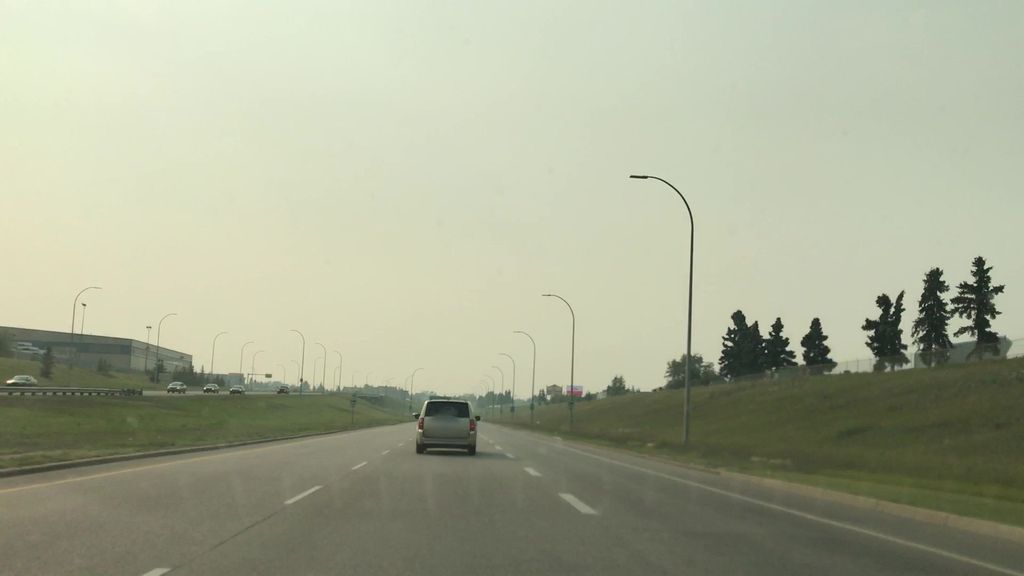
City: edmonton